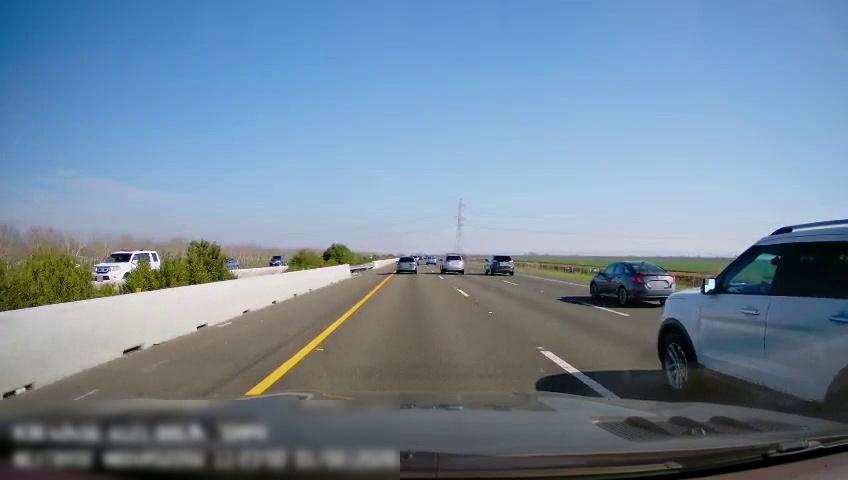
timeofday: Day
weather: Sunny
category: Drivable Space
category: Vehicles | Car
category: Vehicles | SUV
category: Vehicles | Car
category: Vehicles | Car
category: Vehicles | SUV
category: Vehicles | SUV
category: Vehicles | SUV
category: Vehicles | SUV
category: Lanes | Current Lane
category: Lanes | Current Lane
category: Lanes | Alternate Lane
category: Lanes | Alternate Lane